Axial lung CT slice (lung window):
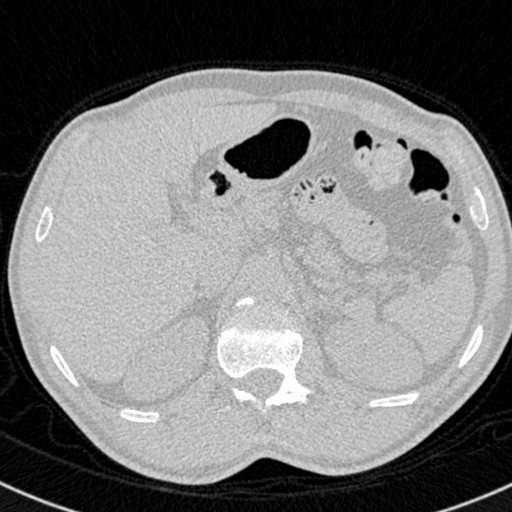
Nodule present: no